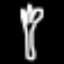
Label: fork